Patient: sex F, age 26
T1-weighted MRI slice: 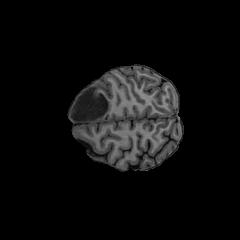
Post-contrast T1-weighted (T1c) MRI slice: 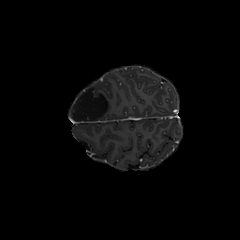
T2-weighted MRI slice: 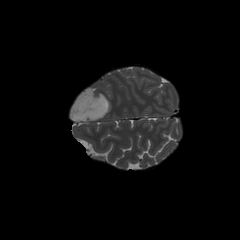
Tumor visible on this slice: yes
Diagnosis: Astrocytoma, IDH-mutant
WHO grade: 3